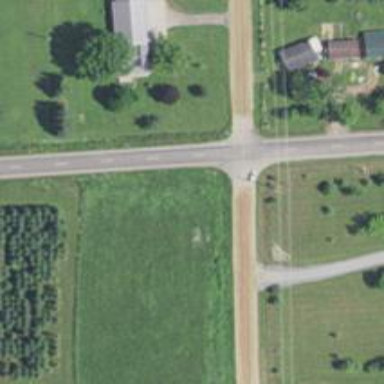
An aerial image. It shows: Secondary road.